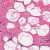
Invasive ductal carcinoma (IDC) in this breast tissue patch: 0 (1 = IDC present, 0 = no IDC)